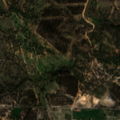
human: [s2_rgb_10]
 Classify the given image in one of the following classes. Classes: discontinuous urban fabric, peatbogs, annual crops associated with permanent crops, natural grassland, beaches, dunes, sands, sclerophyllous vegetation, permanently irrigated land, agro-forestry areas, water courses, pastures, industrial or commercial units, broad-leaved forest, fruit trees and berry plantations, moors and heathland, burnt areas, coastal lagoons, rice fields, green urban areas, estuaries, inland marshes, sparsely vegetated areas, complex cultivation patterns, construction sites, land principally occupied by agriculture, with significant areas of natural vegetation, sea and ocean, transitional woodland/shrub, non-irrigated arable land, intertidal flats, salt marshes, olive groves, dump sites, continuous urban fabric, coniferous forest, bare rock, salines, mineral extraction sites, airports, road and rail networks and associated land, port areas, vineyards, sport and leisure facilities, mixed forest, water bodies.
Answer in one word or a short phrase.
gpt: pastures, annual crops associated with permanent crops, land principally occupied by agriculture, with significant areas of natural vegetation, agro-forestry areas, broad-leaved forest, transitional woodland/shrub